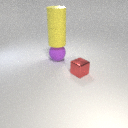
large yellow rubber cylinder above large yellow rubber cylinder